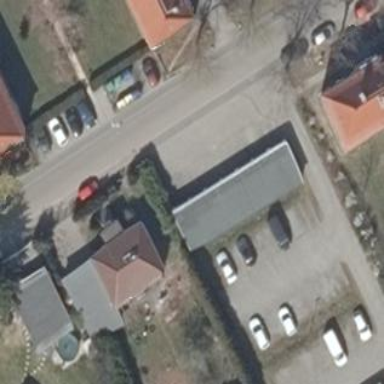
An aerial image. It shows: Group of garages.